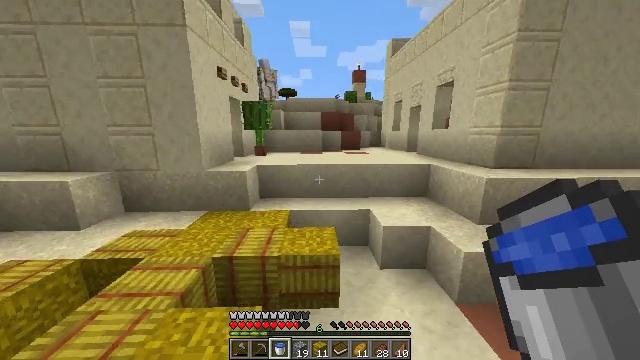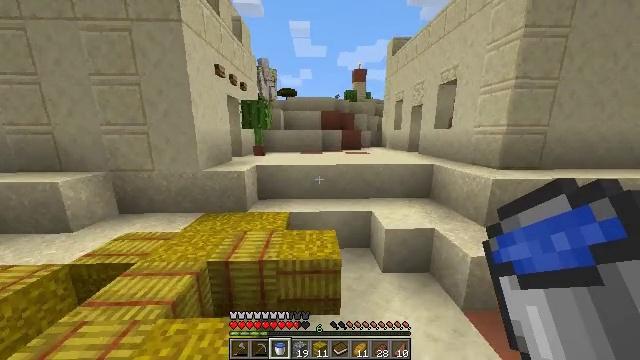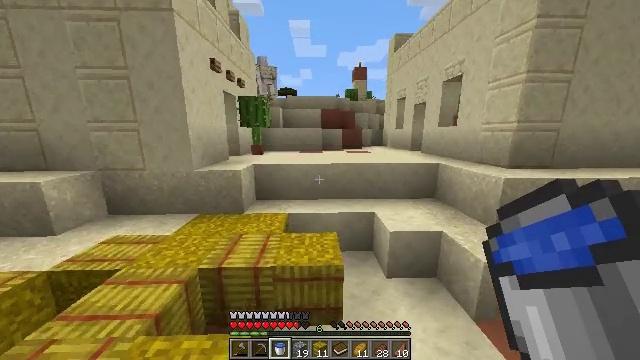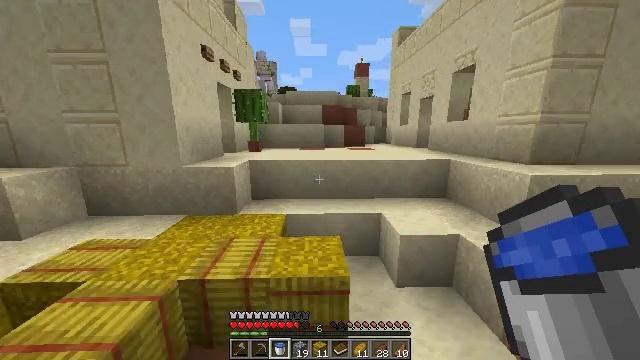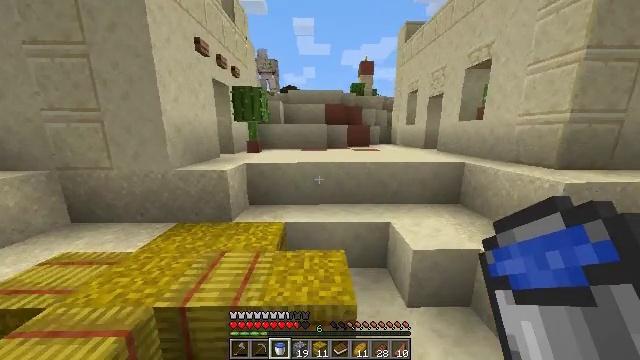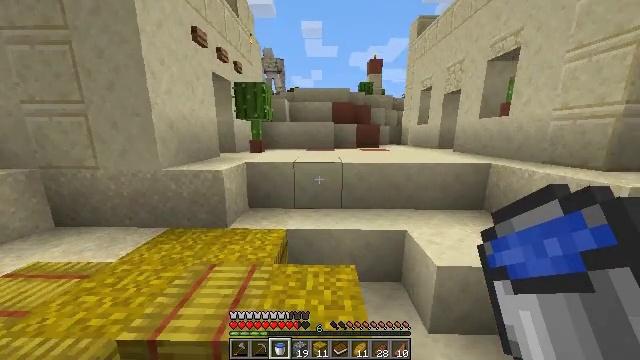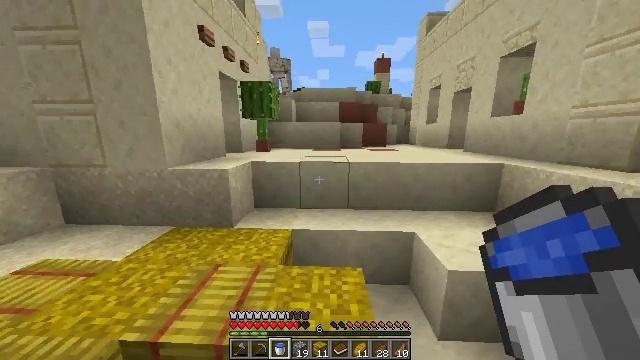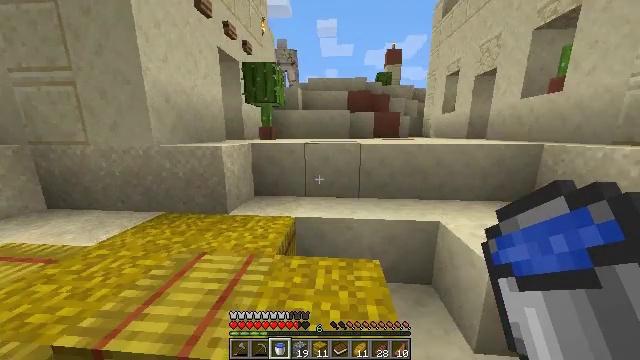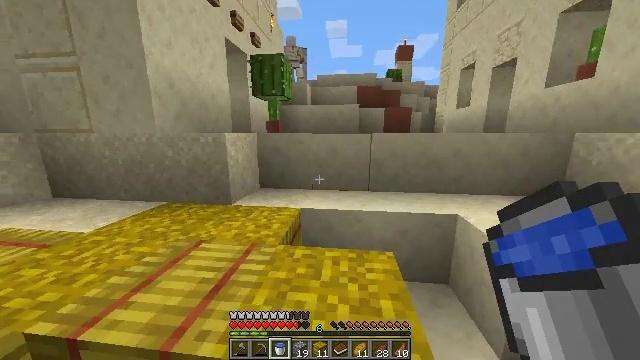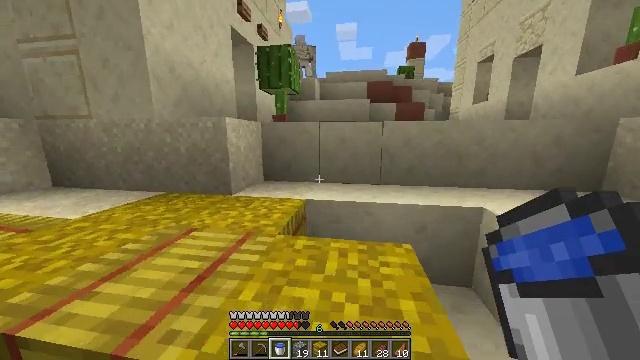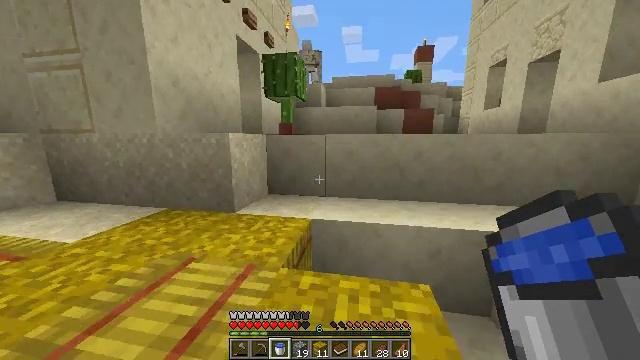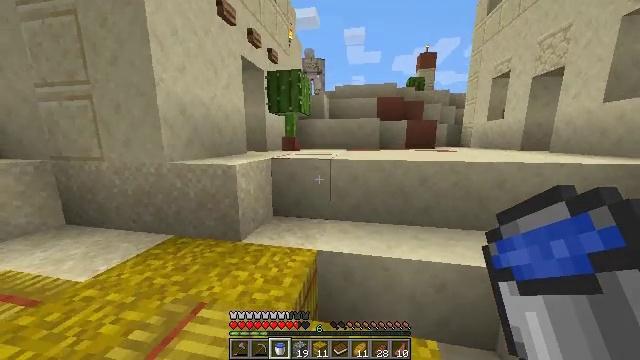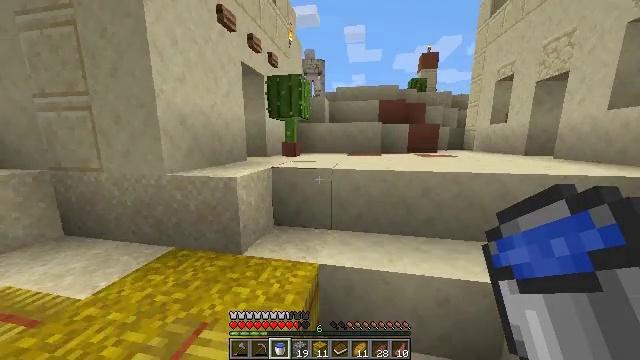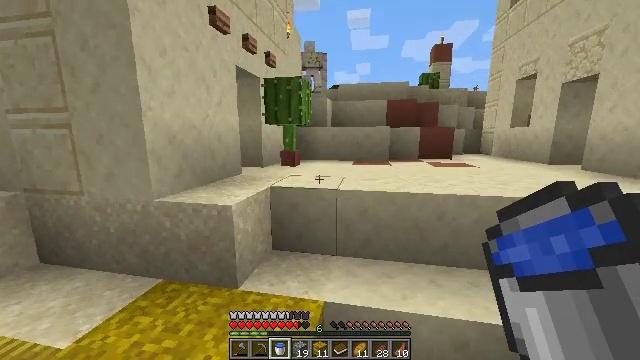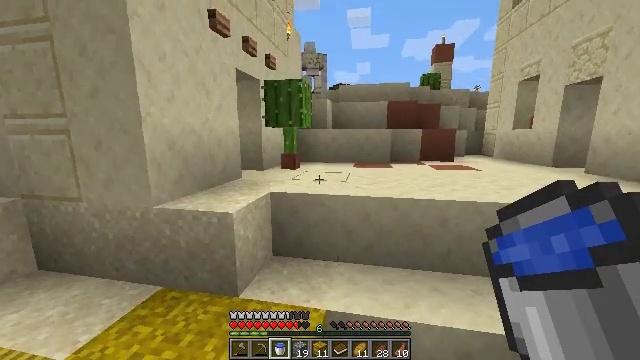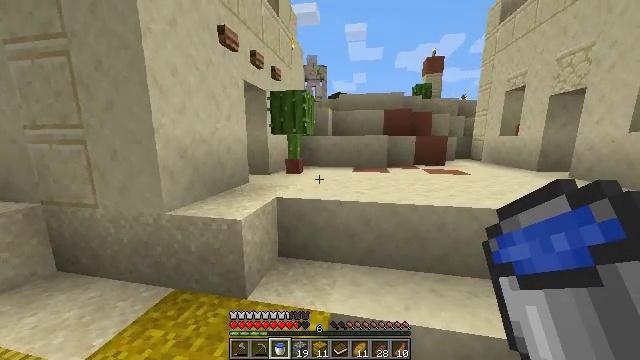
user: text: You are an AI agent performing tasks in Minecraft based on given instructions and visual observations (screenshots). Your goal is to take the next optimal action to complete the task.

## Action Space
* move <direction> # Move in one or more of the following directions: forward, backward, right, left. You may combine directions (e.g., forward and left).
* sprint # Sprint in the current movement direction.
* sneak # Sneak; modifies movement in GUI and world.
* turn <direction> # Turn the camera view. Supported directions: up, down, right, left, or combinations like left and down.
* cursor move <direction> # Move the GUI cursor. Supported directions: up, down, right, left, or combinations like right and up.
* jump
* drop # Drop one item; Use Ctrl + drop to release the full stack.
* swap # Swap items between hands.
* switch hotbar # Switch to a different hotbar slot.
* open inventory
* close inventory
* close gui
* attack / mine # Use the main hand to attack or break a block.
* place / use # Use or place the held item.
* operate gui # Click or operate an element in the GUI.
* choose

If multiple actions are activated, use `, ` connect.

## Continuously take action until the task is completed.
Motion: motion action
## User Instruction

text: Collect the potted cactus for your inventory.
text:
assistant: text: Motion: move forward, sprint
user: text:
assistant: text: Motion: move forward, sprint
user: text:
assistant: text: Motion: move forward, sprint
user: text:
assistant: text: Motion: move forward, sprint
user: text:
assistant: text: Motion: move forward, sprint, turn left
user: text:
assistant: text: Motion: move forward, sprint, turn left
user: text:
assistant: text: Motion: move forward, sprint, turn left
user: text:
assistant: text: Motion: move forward, sprint, turn left
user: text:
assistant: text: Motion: move forward, sprint, turn left, jump
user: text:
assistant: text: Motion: move forward, sprint, turn left, jump
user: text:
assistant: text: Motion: move forward, sprint, jump
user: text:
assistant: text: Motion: move forward, sprint
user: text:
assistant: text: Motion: move forward, sprint
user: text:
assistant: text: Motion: move forward, sprint
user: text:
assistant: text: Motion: move forward, sprint
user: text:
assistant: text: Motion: move forward, sprint
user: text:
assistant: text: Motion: move forward, sprint
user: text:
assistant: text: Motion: move forward, sprint
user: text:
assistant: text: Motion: move forward, sprint, turn right
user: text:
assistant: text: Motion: move forward, sprint, turn right, jump
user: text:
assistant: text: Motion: move forward, sprint, turn right, jump
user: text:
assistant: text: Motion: move forward, sprint, turn right, jump
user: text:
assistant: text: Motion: move forward, sprint, turn right, jump
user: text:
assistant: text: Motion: move forward, sprint, jump
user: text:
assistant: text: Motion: move forward, sprint
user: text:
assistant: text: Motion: move forward, sprint
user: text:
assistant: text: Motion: move forward, sprint, turn left and down
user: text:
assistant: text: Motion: move forward, sprint, turn left and down
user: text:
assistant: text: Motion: move forward, sprint, turn left
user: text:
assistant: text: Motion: move forward and move right, sprint, turn left and down